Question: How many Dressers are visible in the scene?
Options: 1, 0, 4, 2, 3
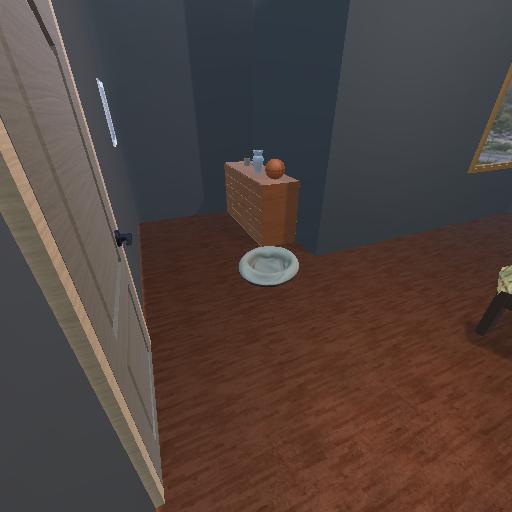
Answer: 1